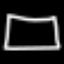
Label: square